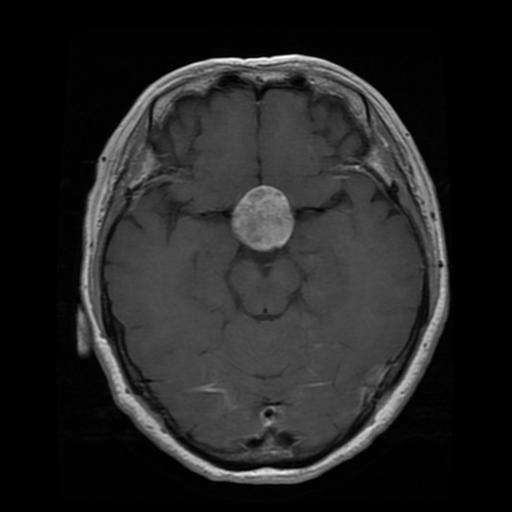
Label: pituitary